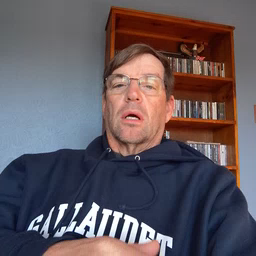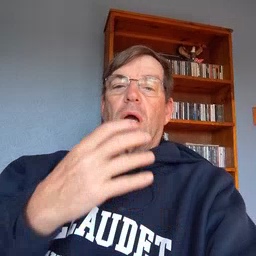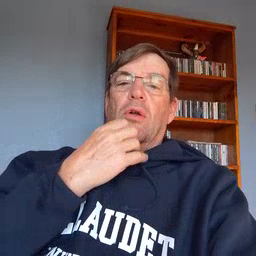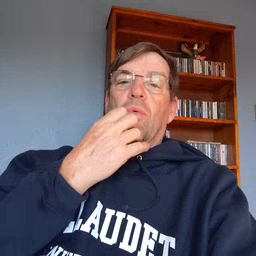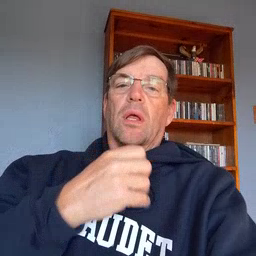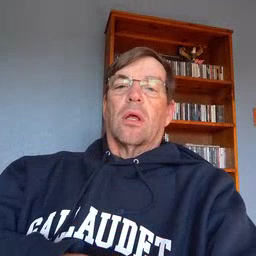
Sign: underwear